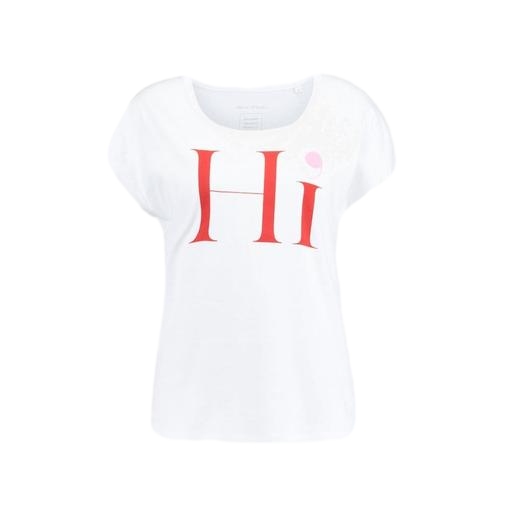
t-shirt twist graphic, white printed t-shirt, hi-lo tee, white background